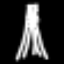
Label: The Eiffel Tower